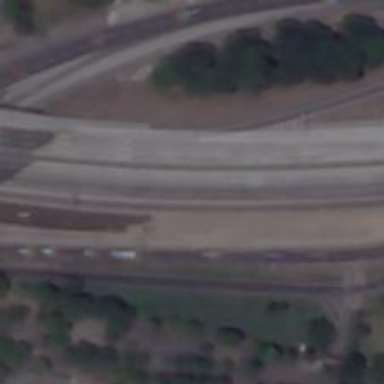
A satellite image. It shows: Motorway.